Question: So I have a 1920x1080 display, and when I try to run two xcode windows side by side, they overlap each other. I originally faced this problem on my MBP 1650x1050 screen but I am expecting for screen real estate.
Anyone have any ideas how to get it run side by side without the xcode windows getting cropped? I'm using BetterTouchTool to snap the windows to the left and right.
Here's a picture of the cropping:

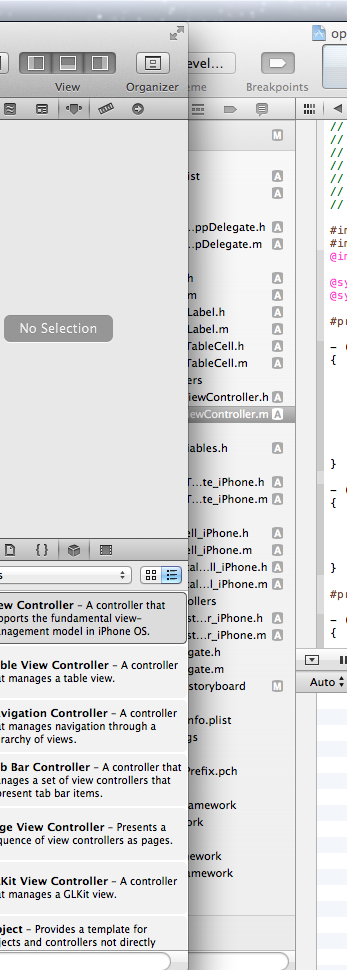
Answer: This isn't possible, OS X applications have predetermined minimum height and width attributes, which as far as I know can't be overridden. Believe me, I'm dealing with the same problem. It's pretty frustrating, but there isn't anything you can do about it.